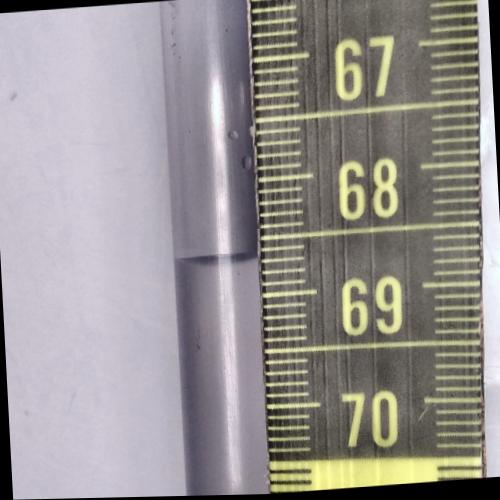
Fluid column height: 68.7 cm